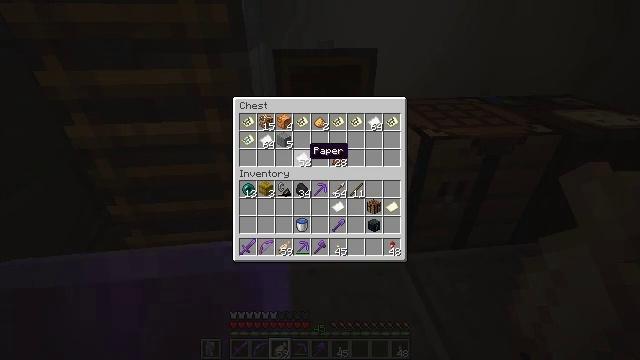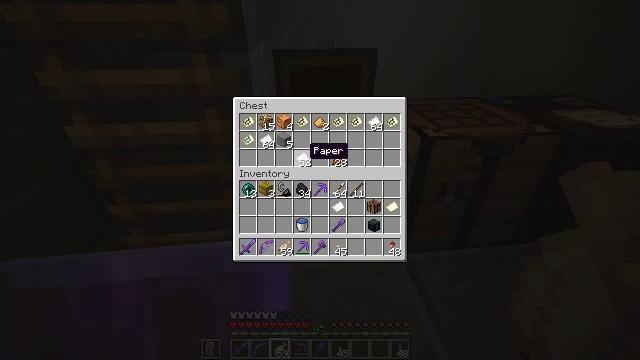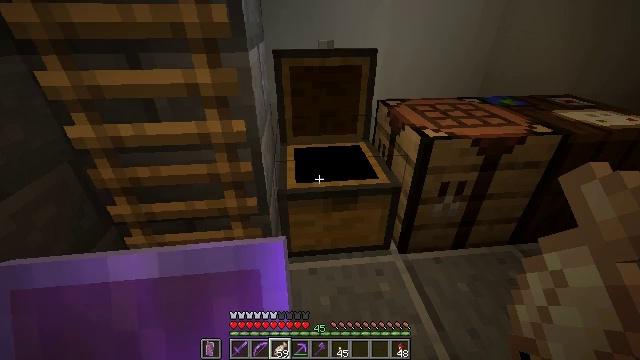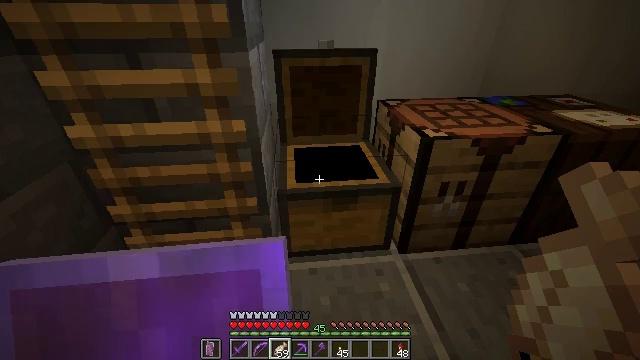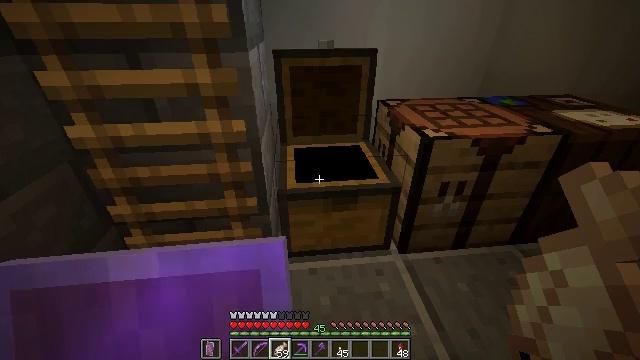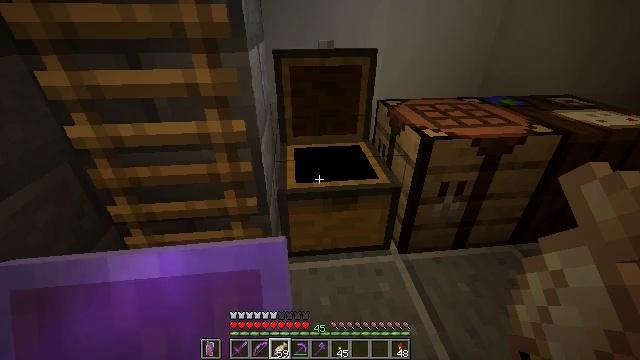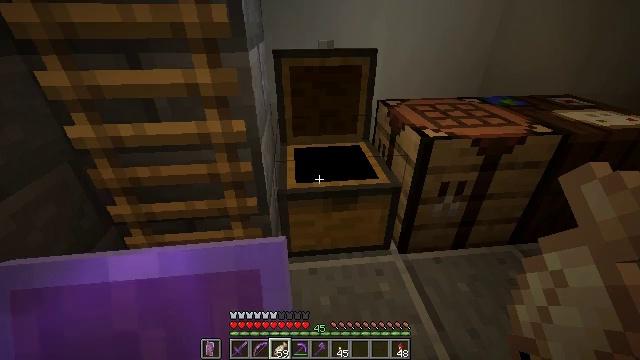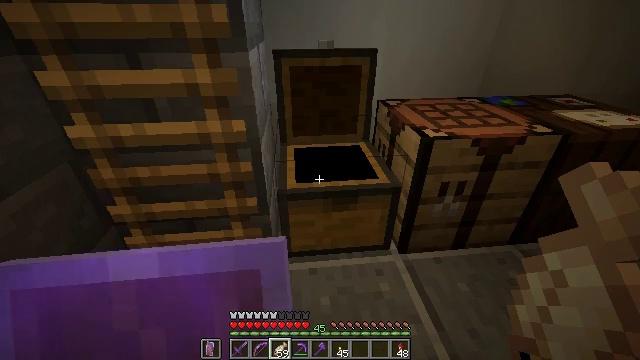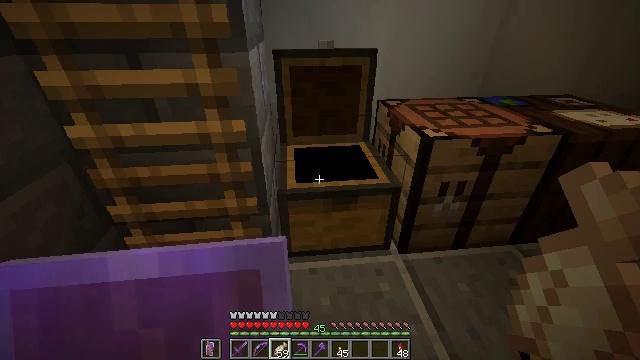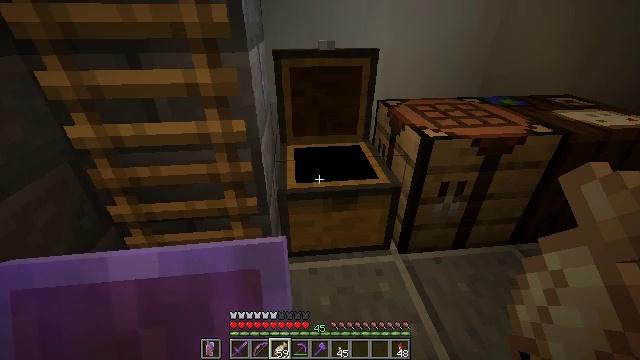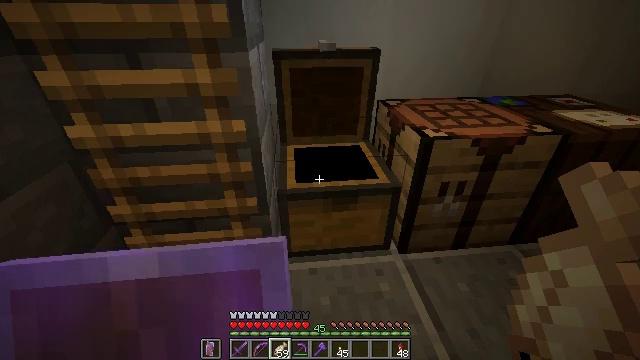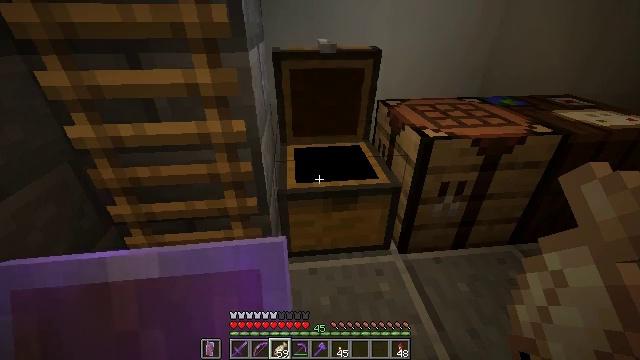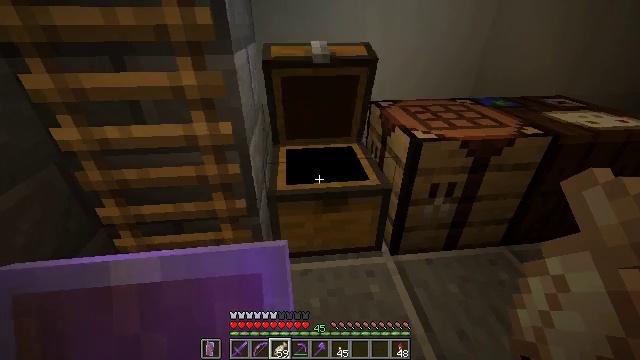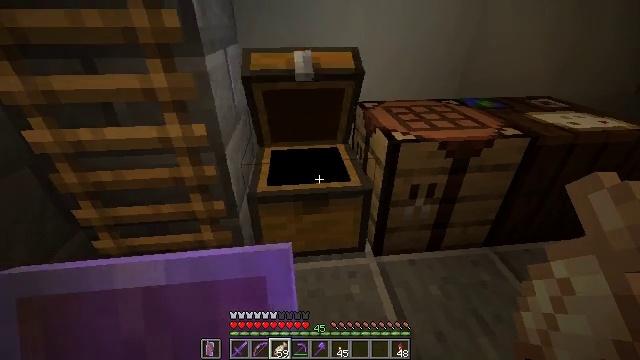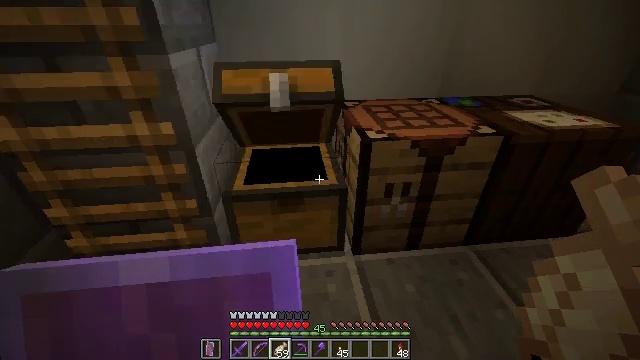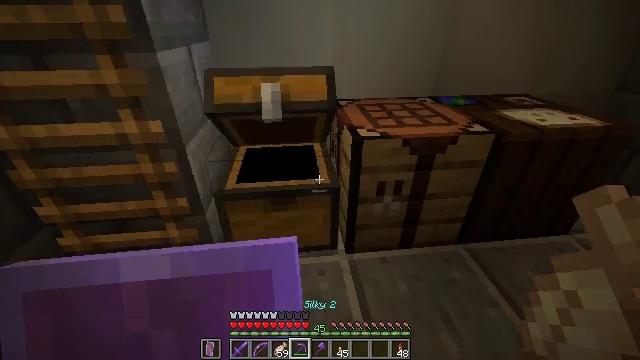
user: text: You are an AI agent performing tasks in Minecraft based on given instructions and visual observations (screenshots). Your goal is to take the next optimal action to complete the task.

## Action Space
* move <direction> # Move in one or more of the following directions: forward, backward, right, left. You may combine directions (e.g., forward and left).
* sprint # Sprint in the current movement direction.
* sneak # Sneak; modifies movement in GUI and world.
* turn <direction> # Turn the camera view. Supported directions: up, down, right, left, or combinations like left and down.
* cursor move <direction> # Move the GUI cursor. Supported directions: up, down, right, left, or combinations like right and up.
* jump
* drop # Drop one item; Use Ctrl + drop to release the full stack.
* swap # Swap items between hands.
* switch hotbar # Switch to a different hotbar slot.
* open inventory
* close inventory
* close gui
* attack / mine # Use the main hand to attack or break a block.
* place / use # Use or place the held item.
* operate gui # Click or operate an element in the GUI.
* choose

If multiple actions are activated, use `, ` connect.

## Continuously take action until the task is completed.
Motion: motion action
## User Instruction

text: Break the cartography table.
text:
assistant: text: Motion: no_op
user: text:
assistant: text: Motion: no_op
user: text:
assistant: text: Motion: no_op
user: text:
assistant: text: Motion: no_op
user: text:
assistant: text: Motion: no_op
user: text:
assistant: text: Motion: no_op
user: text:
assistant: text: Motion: no_op
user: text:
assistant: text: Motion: no_op
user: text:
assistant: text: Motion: no_op
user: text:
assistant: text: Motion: no_op
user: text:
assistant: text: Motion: no_op
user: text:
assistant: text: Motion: move right
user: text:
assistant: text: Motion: move right
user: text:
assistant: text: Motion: move right
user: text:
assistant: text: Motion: move right
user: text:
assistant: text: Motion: move right
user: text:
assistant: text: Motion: move right
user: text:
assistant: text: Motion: no_op
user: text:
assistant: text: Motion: no_op
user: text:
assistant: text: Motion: no_op
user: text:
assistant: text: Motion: no_op
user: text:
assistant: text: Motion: no_op
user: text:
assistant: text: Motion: no_op
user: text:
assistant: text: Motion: no_op
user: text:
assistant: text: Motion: no_op
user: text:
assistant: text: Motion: no_op
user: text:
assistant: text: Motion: no_op
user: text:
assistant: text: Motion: move forward
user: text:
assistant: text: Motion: move forward
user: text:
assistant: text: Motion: move forward